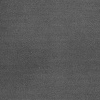
Atmospheric dust classification: dusty